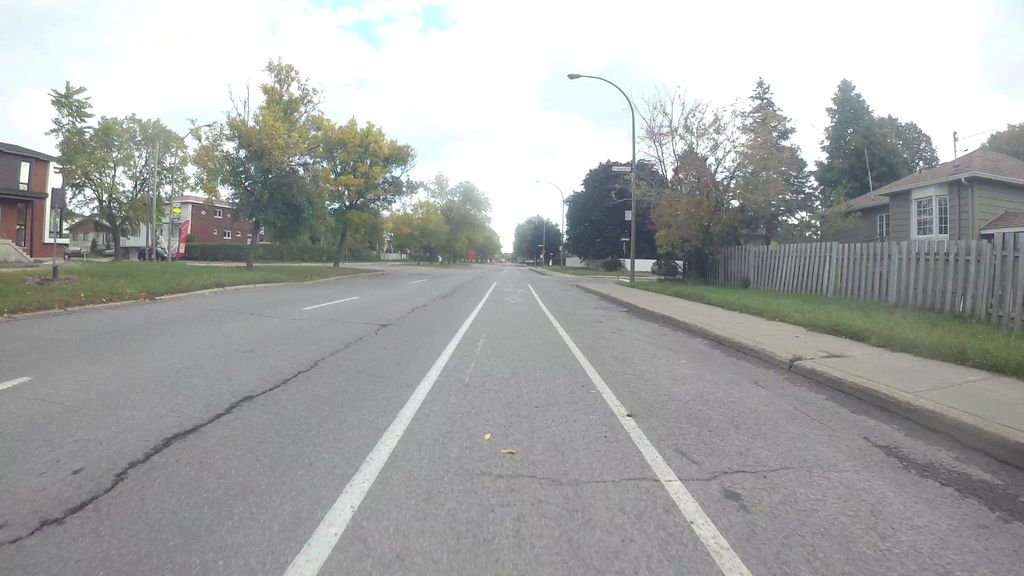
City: montreal